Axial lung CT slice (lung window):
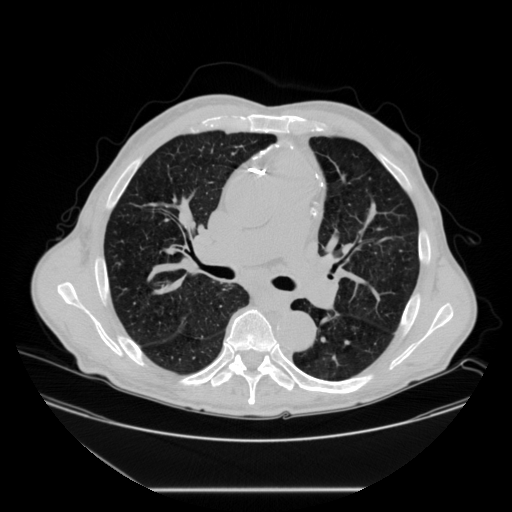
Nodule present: no